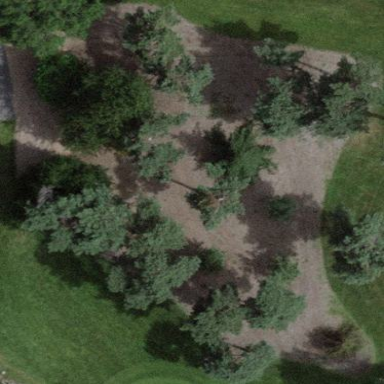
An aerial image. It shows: Rough area in golf course.